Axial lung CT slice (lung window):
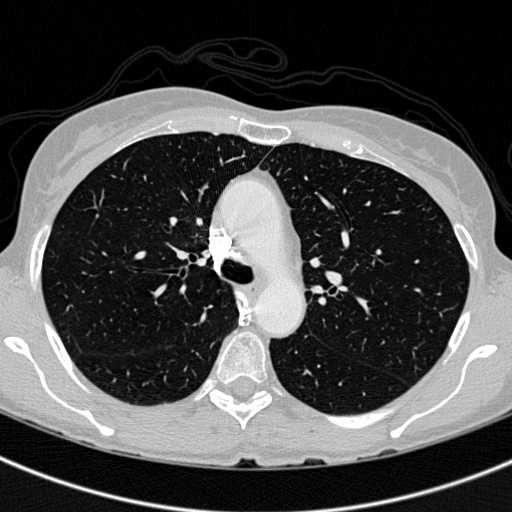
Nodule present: no